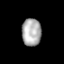
Tissue: lung
Cell type: Epithelial cells
Senescence score: 0.2223
Nuclear area (px): 524
Mean DAPI intensity: 173.342